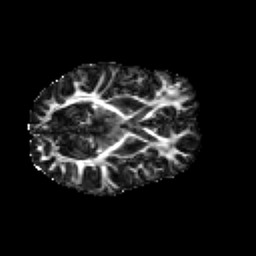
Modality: FA
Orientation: axial
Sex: female
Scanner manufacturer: siemens
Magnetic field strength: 3 T
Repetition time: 5 s
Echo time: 0.071 s